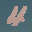
Label: 4